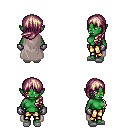
a pixel art fantasy rpg character, female body template, orc, green skin, gray cape, gold greaves, white blonde left-swept hairstyle, metal gloves, white slippers, four views (front, back, left, right), 2x2 character sprite sheet, small pixel art, hard edges, no anti-aliasing